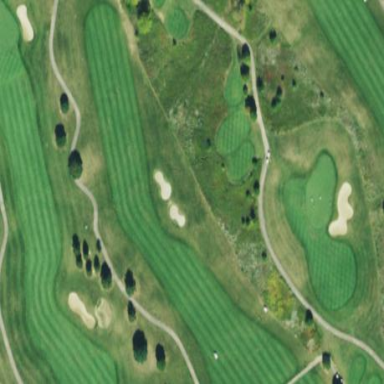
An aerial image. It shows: Golf fairway surrounded by grass.